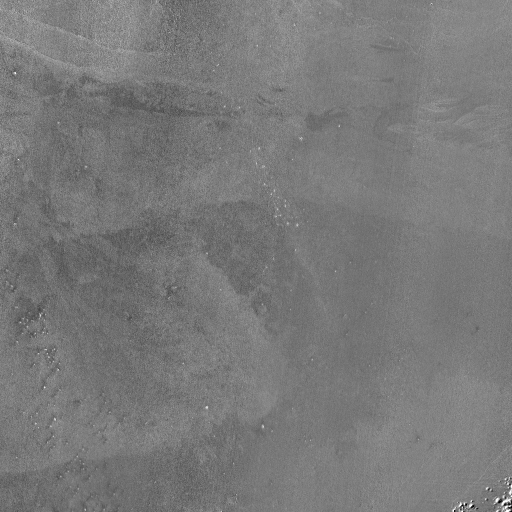
Crater classes present: Background